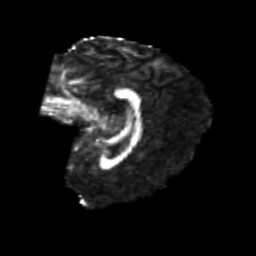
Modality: FA
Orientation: sagittal
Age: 25
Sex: female
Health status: healthy
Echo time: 0.074 s